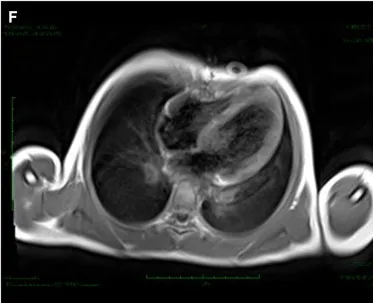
Cardiac CTA and MRI imaging. (E) Cardiac MRI demonstrated significant myocardial ischemia and fibrosis in the left ventricular wall before surgical correction.
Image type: radiology (mri)